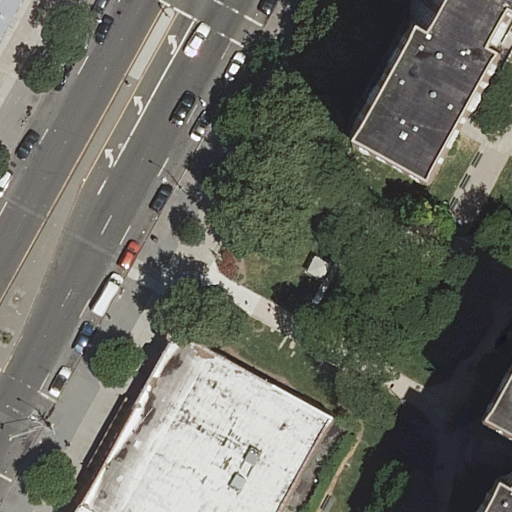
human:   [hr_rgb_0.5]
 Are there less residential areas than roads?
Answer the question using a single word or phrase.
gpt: yes

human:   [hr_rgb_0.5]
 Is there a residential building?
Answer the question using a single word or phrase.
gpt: yes

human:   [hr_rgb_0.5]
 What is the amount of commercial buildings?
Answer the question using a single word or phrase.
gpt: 0

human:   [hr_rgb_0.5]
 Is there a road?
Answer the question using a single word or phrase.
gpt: yes

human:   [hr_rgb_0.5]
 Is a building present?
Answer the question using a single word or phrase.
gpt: yes

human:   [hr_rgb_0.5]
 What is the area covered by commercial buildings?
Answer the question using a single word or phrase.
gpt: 0m2

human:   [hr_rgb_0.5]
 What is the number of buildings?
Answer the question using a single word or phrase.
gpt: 4

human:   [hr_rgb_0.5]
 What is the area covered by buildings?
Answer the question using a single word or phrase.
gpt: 1732m2

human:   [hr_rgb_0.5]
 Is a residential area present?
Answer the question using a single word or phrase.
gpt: yes

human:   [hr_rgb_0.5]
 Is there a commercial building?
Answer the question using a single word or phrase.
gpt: no

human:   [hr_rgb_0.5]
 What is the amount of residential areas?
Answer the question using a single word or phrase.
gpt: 1

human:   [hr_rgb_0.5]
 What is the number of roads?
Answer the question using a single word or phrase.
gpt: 3

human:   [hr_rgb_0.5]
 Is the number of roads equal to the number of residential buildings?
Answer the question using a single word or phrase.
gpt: no

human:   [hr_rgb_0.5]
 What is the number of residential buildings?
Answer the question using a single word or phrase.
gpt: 4

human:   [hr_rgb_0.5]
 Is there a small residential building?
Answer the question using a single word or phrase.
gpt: yes

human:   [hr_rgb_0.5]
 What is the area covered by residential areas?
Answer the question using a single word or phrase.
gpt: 3221m2

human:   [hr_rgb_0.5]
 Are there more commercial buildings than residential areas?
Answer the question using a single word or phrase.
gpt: no

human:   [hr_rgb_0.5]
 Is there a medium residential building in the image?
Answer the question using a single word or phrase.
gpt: no

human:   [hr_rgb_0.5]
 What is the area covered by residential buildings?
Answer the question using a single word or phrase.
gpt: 1732m2

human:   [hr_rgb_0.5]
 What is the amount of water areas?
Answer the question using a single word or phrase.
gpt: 0

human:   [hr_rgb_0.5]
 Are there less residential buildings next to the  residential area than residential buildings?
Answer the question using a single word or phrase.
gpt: no

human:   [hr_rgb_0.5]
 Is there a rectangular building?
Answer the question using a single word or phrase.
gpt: yes

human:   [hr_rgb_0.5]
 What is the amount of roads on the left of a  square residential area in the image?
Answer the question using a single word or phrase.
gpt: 0

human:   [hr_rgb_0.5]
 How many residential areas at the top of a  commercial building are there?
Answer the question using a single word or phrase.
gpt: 0

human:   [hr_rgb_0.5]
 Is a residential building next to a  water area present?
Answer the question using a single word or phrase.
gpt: no

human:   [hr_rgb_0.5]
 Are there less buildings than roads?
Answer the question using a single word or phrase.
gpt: no

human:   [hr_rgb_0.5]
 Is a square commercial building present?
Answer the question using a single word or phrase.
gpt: no

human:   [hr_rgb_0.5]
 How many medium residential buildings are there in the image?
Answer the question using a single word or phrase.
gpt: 0

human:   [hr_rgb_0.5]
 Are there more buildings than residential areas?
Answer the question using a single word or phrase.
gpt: yes

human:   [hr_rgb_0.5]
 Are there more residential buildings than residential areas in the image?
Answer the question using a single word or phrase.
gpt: yes

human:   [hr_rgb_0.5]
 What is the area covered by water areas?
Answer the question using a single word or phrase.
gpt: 0m2

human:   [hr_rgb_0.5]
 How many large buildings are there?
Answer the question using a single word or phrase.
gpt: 2

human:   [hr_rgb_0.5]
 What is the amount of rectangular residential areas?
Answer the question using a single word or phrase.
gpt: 1

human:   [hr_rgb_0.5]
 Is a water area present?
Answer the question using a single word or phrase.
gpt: no

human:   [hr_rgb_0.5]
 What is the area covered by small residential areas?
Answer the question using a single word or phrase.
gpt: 0m2

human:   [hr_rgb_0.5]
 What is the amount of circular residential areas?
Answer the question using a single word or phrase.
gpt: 0

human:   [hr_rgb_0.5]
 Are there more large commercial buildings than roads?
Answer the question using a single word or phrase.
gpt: no

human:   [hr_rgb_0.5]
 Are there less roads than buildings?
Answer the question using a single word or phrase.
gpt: yes

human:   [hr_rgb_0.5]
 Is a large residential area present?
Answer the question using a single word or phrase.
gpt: yes

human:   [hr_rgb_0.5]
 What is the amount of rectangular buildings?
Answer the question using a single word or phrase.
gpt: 2

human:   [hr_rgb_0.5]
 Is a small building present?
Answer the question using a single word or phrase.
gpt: yes

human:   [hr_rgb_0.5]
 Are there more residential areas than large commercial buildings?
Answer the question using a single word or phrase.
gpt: yes

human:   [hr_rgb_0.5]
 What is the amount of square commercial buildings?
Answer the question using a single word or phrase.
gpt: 0

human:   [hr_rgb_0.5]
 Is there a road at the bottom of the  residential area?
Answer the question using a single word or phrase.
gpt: no

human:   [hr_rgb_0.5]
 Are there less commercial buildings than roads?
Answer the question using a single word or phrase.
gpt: yes

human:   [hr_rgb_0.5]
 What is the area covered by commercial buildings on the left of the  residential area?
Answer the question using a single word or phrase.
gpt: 0m2

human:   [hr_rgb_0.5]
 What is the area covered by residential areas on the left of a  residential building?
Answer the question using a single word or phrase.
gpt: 0m2

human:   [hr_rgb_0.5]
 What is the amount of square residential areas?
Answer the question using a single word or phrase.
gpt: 0

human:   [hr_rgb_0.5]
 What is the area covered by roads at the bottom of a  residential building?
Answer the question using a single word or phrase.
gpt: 0m2

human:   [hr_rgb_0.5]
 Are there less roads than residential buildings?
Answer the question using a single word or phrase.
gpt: yes

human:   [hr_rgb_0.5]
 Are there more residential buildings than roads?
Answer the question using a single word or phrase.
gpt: yes

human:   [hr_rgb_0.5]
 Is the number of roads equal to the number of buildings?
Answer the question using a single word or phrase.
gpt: no

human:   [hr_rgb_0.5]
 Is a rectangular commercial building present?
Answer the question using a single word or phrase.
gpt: no

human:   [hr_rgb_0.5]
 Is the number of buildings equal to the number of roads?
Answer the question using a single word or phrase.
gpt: no

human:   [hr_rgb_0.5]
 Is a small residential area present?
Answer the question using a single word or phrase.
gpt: no

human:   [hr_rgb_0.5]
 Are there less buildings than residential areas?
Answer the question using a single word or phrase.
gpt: no

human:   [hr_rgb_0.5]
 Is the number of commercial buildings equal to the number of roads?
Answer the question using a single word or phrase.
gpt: no

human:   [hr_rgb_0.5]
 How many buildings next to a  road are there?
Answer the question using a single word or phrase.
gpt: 4

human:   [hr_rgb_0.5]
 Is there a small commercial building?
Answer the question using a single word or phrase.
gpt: no

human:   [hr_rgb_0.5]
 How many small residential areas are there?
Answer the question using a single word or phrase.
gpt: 0

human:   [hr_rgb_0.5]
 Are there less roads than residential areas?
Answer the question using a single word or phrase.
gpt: no

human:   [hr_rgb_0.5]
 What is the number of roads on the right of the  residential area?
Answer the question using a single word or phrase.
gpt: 0

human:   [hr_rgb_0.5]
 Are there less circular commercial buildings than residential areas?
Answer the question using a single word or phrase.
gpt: yes

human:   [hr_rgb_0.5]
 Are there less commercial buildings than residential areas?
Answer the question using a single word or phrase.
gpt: yes